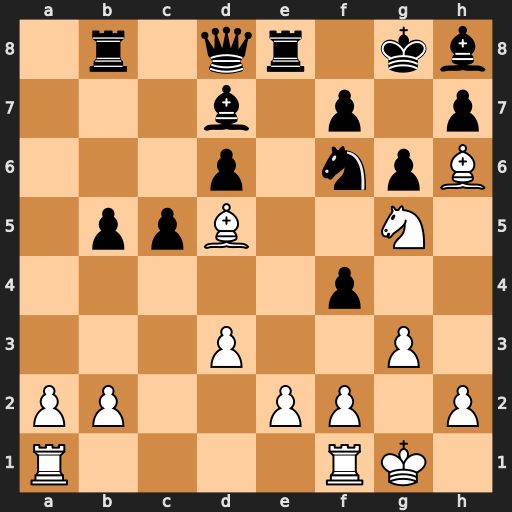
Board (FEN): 1r1qr1kb/3b1p1p/3p1npB/1ppB2N1/5p2/3P2P1/PP2PP1P/R4RK1
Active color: w
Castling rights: -
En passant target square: -
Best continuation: Bxf7#